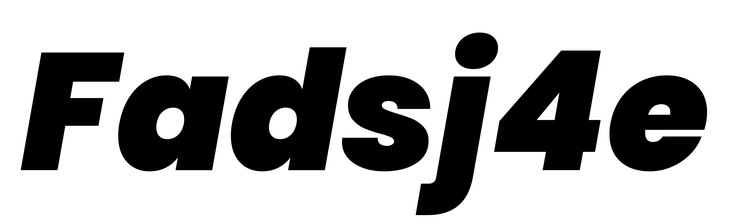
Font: Poppins-BlackItalic